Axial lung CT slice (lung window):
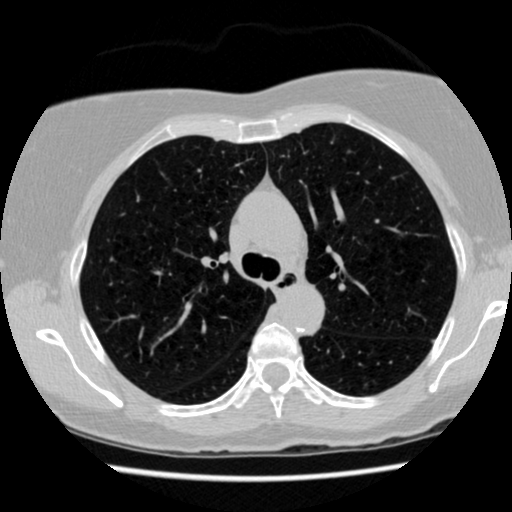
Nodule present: no